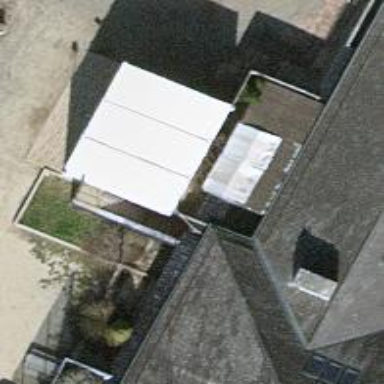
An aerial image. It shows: View of roof of building.